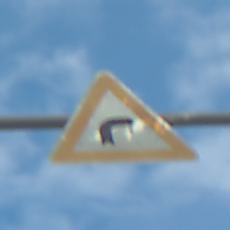
Verkehrszeichen: KurveRechts
Umgebung: Outdoor, Urban
Tageszeit: MorningAfternoon
Wetter: PartlyCloudy
Licht: Natural
Jahreszeit: NotSpecified
Kontrast: LowContrast